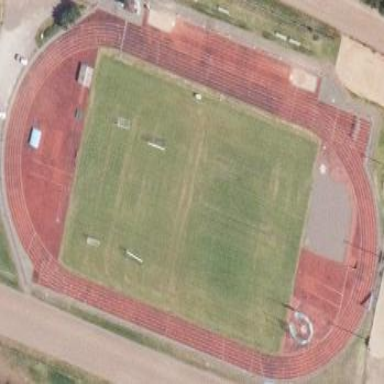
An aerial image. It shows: Athletics pitch for leisure land sports.